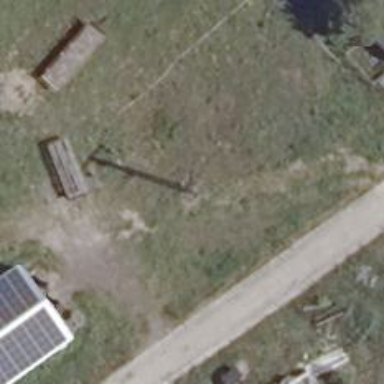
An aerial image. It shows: Power pole.